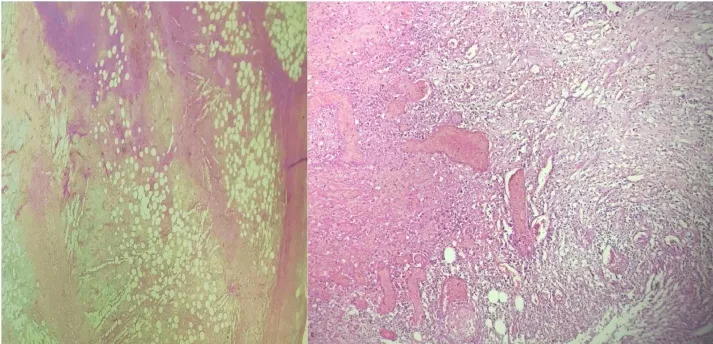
Microscopy: damaged fibrin and polynuclear tissue around fat.
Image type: pathology (h&e)